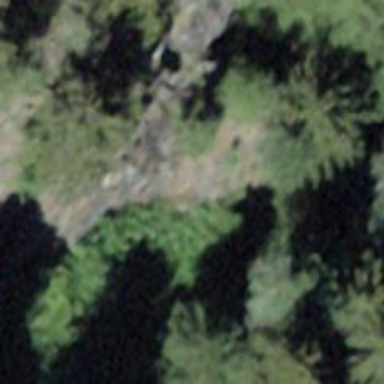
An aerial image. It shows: Cliff in nature.